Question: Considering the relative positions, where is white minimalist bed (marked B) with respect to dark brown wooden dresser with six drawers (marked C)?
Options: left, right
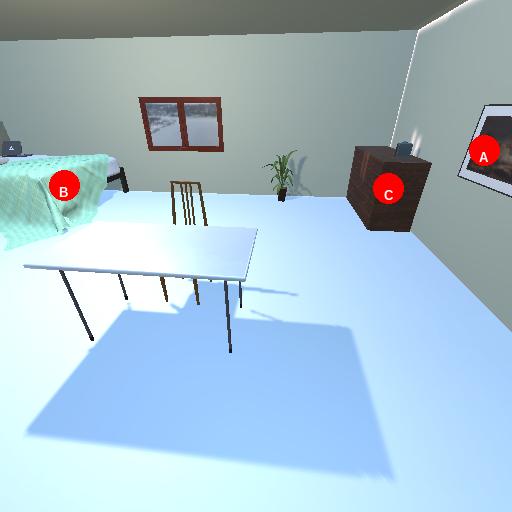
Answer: left